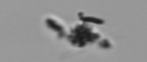
Label: detritus